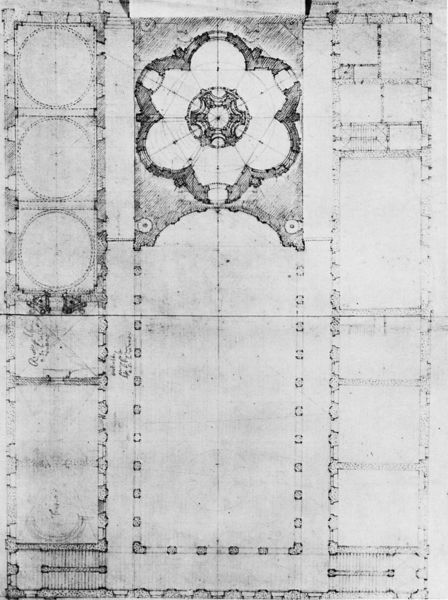
Titel: erstes Obergeschoß der römischen Sapienza
Künstler: Francesco Borromini
Institution: Wien, Albertina, Graphische Sammlung
Schlagwörter: weiß, fenster, grau, schwarz, skizze, säule, säulen, zeichnung, anlage, gebäude, haus, muster, architektur, bild, kirche, kreis, rund, turm, garten, klar, schiff, kuppel, treppe, treppen, streng, foto, fotografie, gang, tusche, umgang, gewölbe, eckig, rechteck, dom, symmetrisch, schwarz-weiß, beschriftung, bleistift, entwurf, kathedrale, geometrisch, kirchenschiff, rosette, mittelalter, apsis, kapelle, plan, bau, sakralbau, lirche, idee, grundriss, zeichung, bauplan, architekt, zentralbau, rotunde, rundbau, unterteilung, eichnung, dam, hexagon, ausgeblichen, mathe